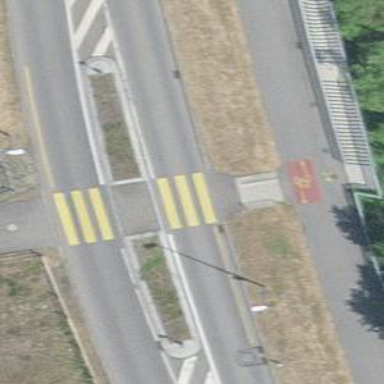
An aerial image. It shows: Kerb barrier.